Question: I have 3 tables in my mysql DB to query.

- (fields: id,userid,raterid,rate,eventid) containing all of the rates(rate) that have been assigned to users(userid), participating to specific events(eventid), by other users(raterid)- (fields:id,userid,eventid) containing all of the users(userid) participating to each event(eventid)- (fields:id,name,lastname)containing all the user relative data
I need to query those three tables to retrieve an event-specific rank for the users' rates.
Ex. John,Erik and Mark participated to 'eventid=31'.
John received 1 rate from Mark, and 2 from Erik.
Mark received 1 rate from Erik.
Nobody has rated Erik though.
I need to retrieve for each user name,lastname and the sum of the rates received for eventid=31
I tried with this:
'''
SELECT events_participants.userid,users.name,users.lastname,
(SELECT SUM(rate)FROM users_rates WHERE users_rates.eventid=31 AND users_rates.userid=events_participants.userid)AS rate
FROM(( events_participants INNER JOIN users ON events_participants.userid=users.id)
LEFT OUTER JOIN users_rates ON events_participants.userid=users_rates.userid )
WHERE events_participants.eventid=31
'''
But I receive:
'''
userid | name | lastname | rate
1 | luca | silvestro | 1
3 | claudio | buricchi | 6
3 | claudio | buricchi | 6
'''
What's the right query?
Thanks
Luca
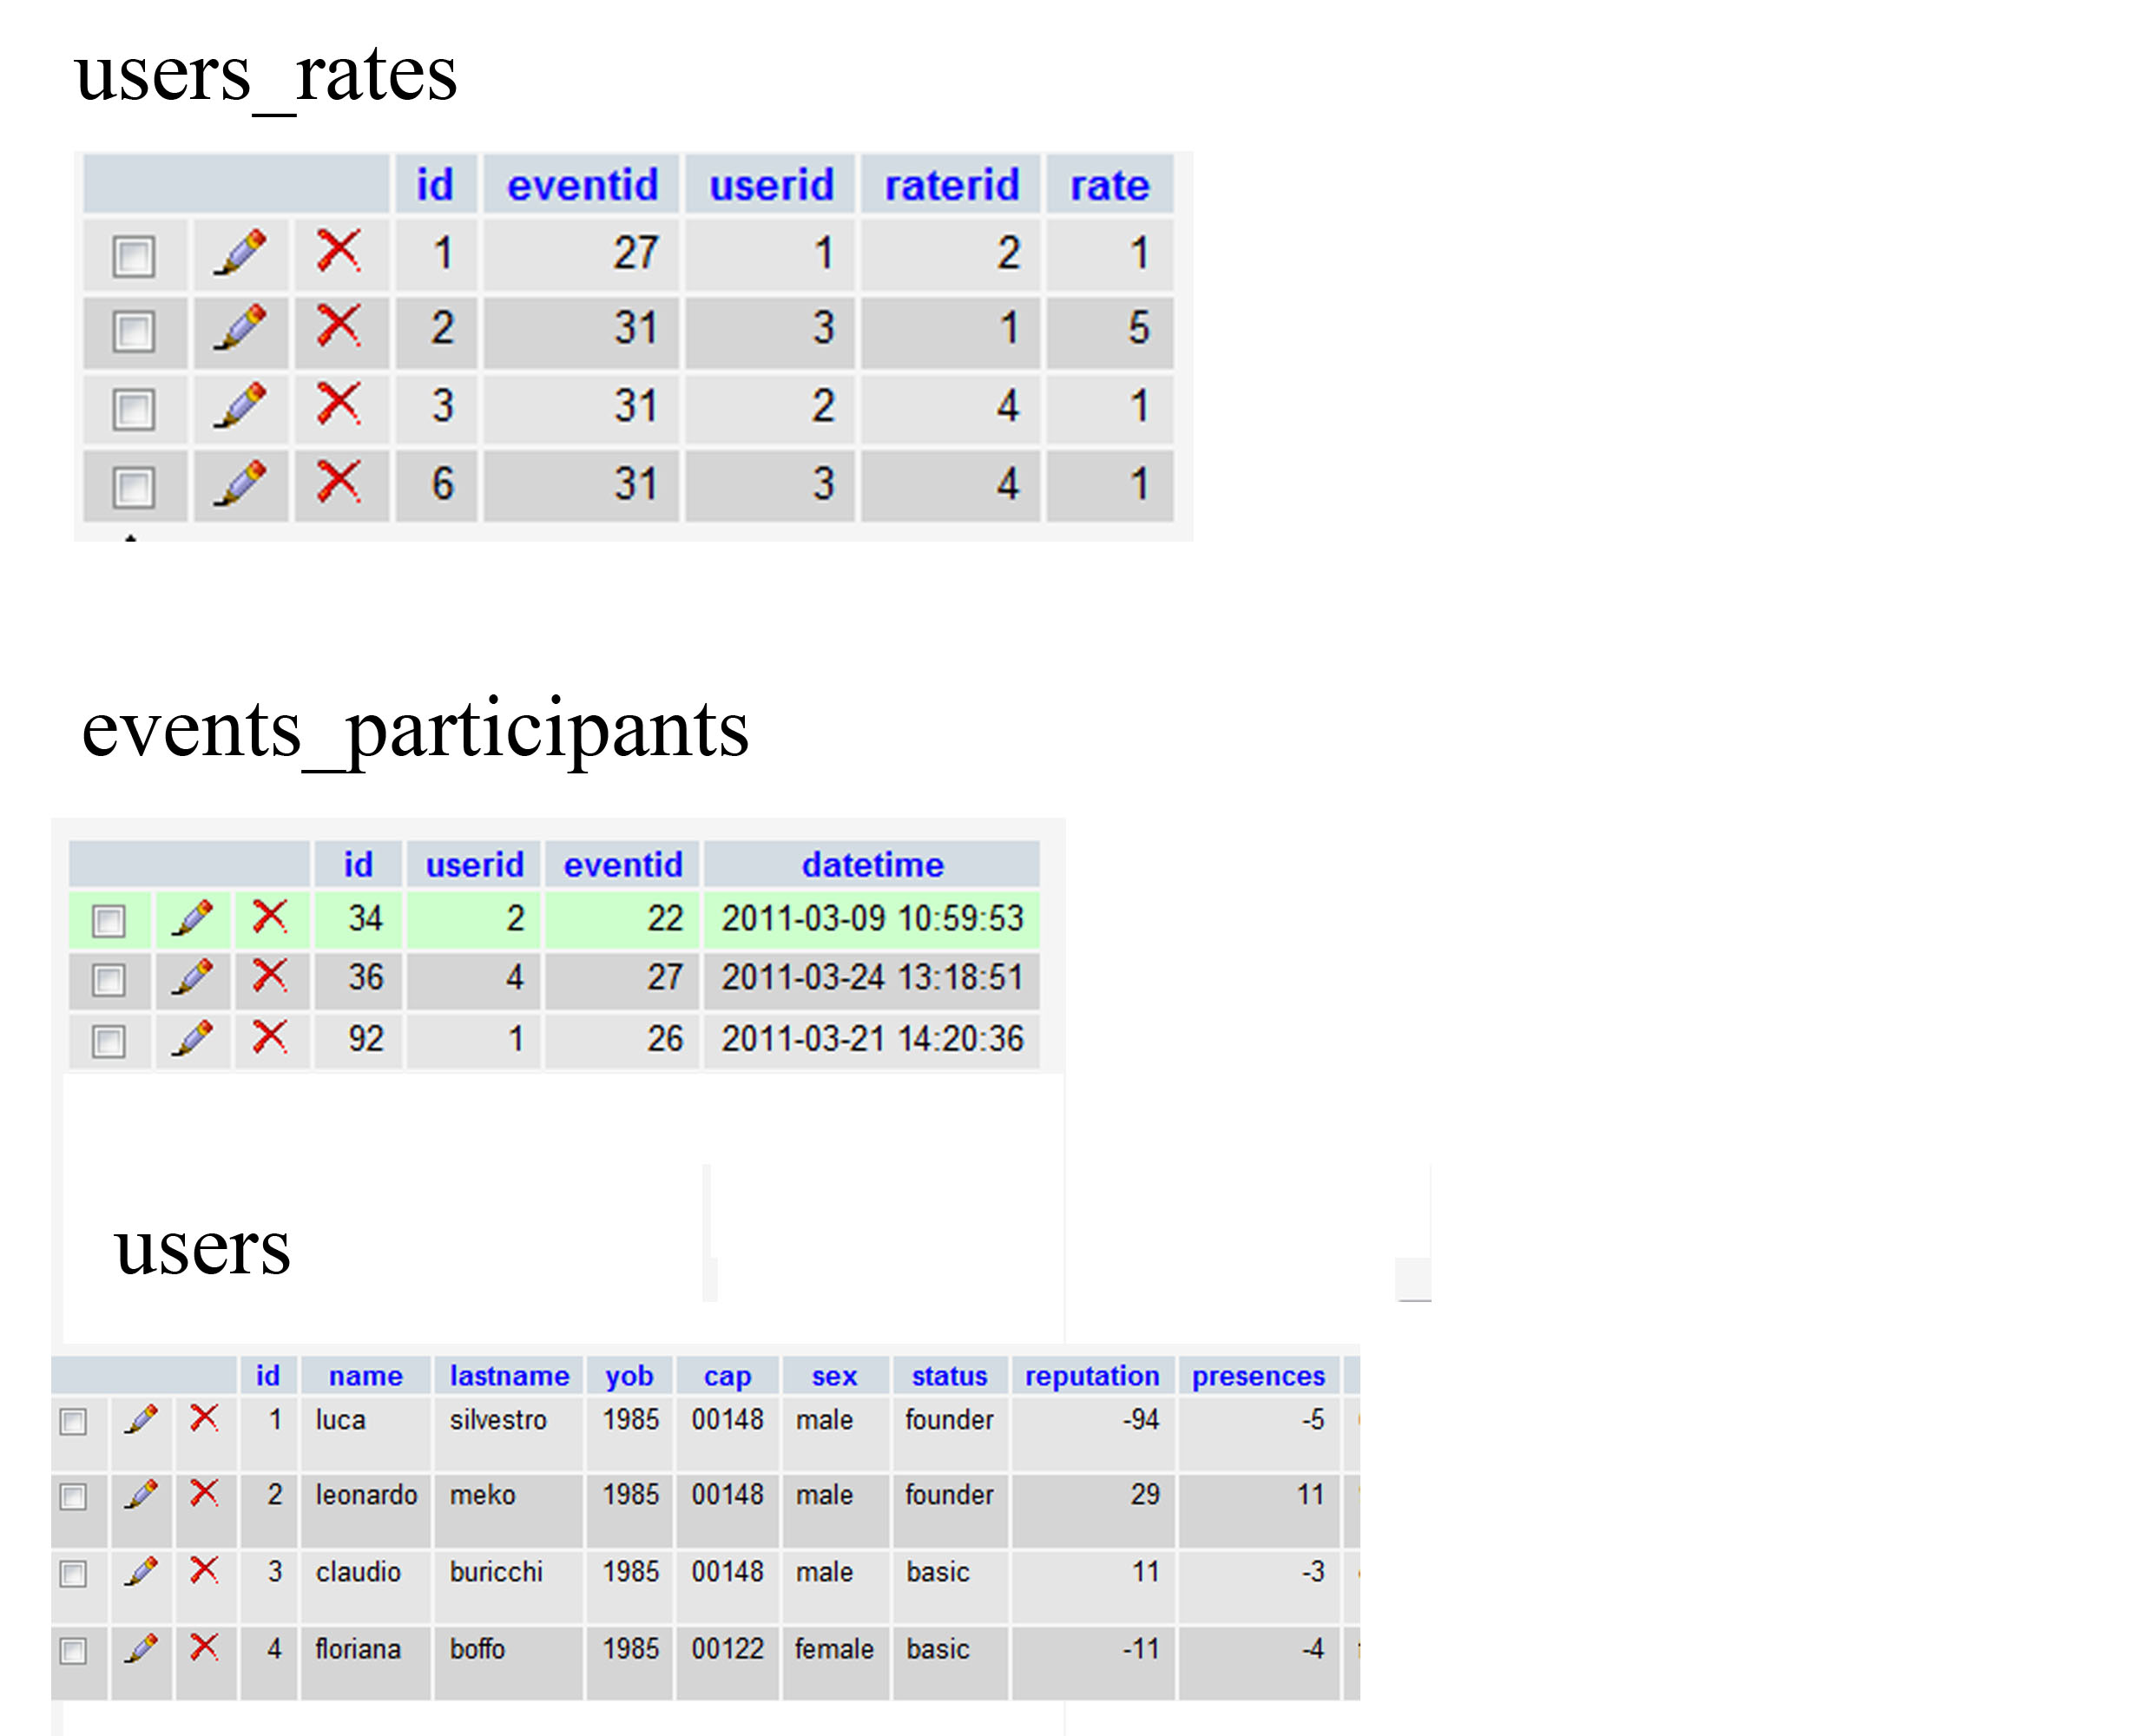
Answer: Try this:
'''
SELECT users.userid, users.name, users.lastname, temp.sum as rate
FROM users LEFT JOIN (
SELECT userid, SUM(rate) as sum FROM users_rates WHERE eventid = 31 GROUP BY userid
) as temp USING (userid)
'''
It might give an error, this might work instead:
'''
SELECT users.userid, users.name, users.lastname, temp.sum as rate
FROM users, (
SELECT userid, SUM(rate) as sum FROM users_rates WHERE eventid = 31 GROUP BY userid
) as temp WHERE users.userid = temp.userid
'''